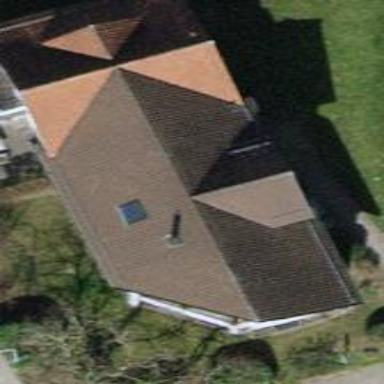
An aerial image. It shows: Gabled roof adorns the apartments building.